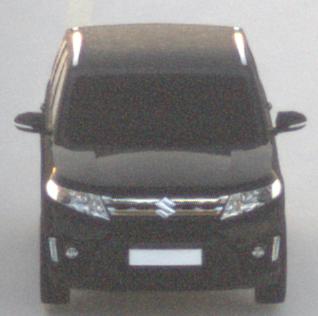
Make: Suzuki
Model: Vitara 1.6
Detailed model: Vitara (LY)
Model produced from: 2015/04
Model produced until: 2018/08
Doors: 5
Color: black
Road condition: dry road
Daytime: sunrise or sunset
Contrast: low contrast